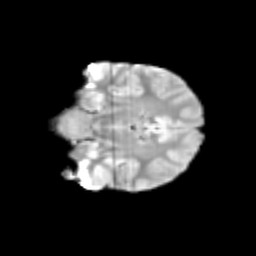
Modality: T2w
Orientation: coronal
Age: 12
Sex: male
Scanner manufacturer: siemens
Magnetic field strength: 3 T
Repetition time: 3.8 s
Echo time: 0.07 s